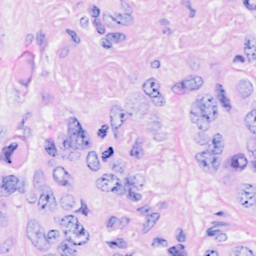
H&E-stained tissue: Breast